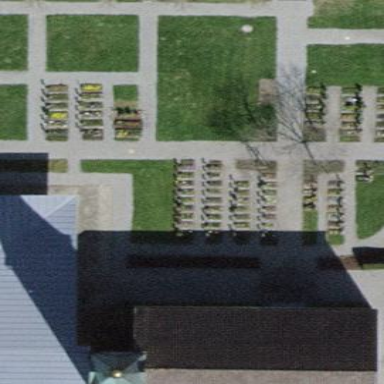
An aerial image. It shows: Cemetery.